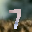
Label: 7